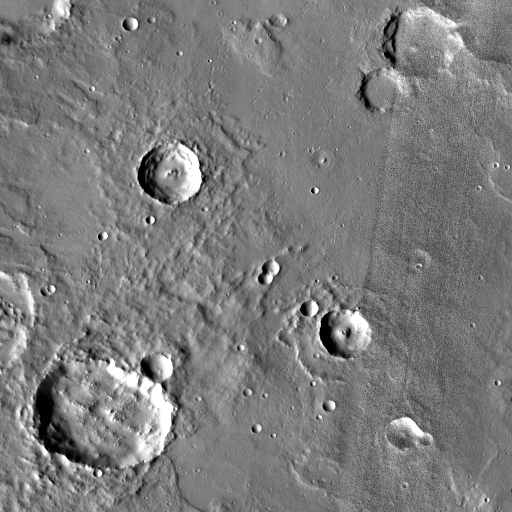
Crater classes present: Background, Other, Layered, Buried, Secondary